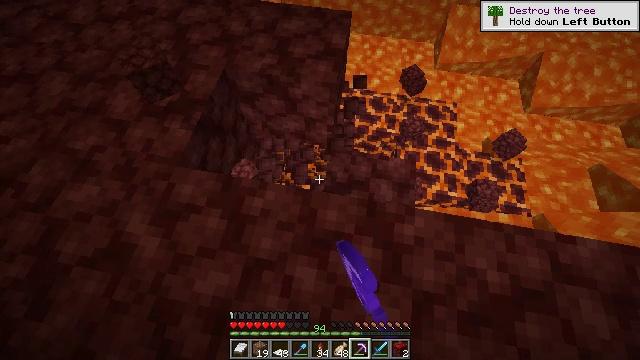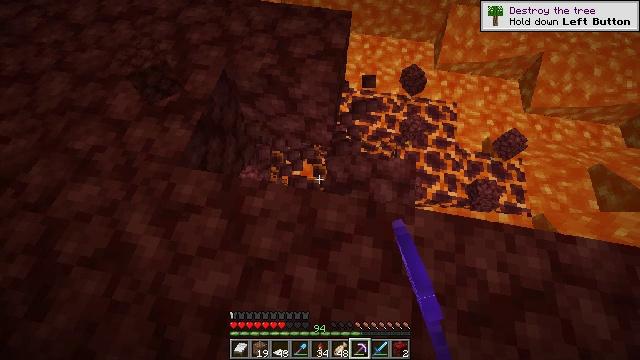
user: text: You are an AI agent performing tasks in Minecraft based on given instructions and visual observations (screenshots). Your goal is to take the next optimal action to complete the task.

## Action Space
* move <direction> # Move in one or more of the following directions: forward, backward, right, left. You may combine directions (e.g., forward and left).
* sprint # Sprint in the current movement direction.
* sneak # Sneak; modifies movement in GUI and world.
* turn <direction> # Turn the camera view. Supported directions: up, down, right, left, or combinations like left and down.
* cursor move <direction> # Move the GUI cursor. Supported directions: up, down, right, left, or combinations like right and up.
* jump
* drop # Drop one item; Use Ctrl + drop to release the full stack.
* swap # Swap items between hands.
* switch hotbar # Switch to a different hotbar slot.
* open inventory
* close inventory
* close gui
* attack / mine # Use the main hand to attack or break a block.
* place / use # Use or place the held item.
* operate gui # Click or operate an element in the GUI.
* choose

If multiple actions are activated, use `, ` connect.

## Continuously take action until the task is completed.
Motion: motion action
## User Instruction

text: Retrieve a magma block for building or traps.
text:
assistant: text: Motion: no_op
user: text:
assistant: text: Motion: no_op